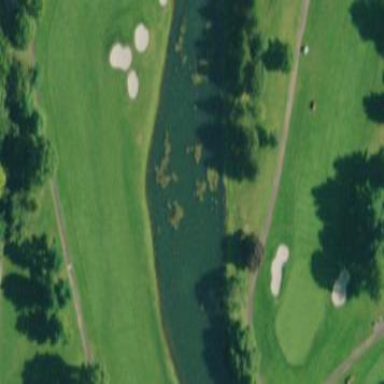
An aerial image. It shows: Water hazard on golf course. The hazard is natural water feature.